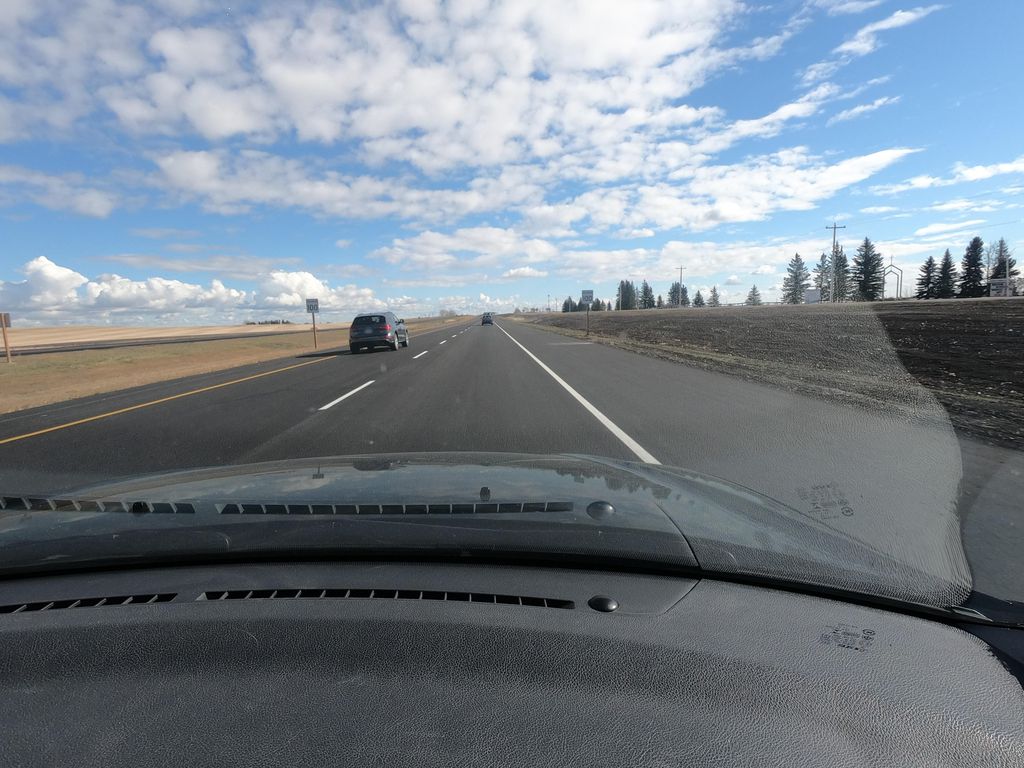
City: calgary